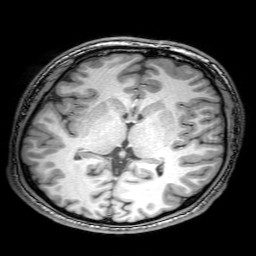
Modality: T1w
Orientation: coronal